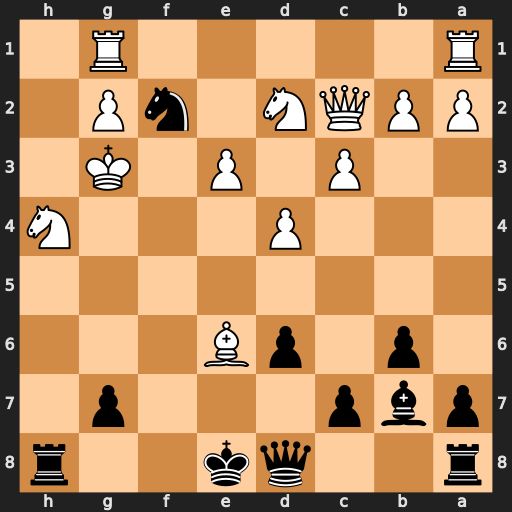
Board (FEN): r2qk2r/pbp3p1/1p1pB3/8/3P3N/2P1P1K1/PPQN1nP1/R5R1
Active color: b
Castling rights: kq
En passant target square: -
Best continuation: Qxh4#